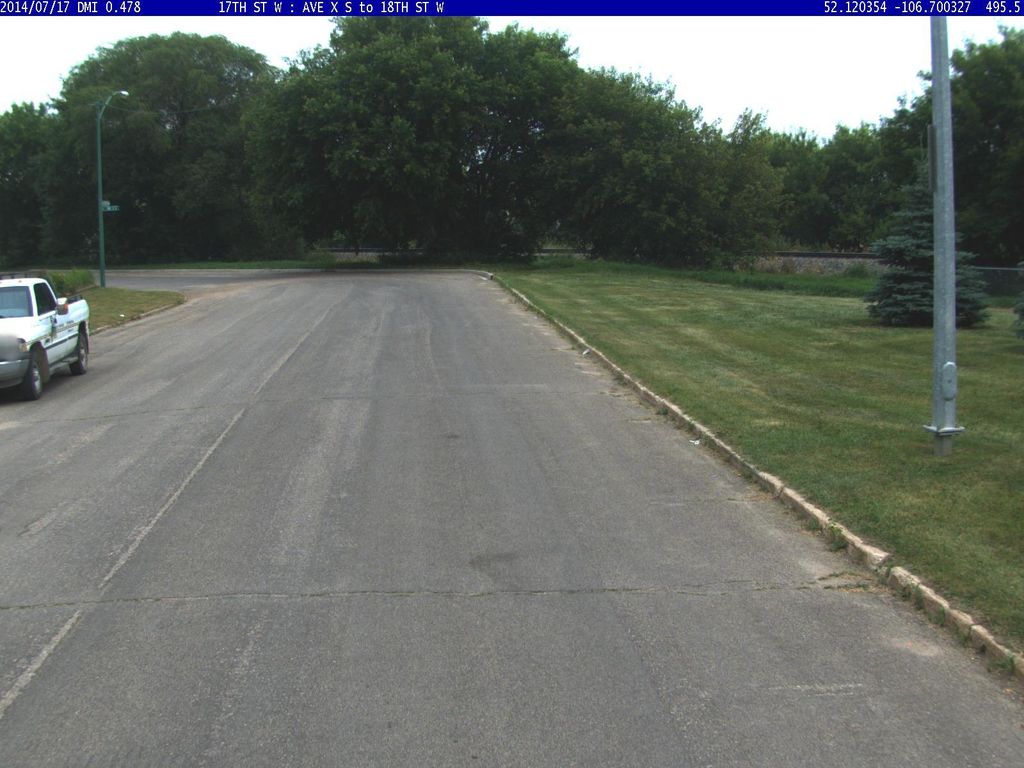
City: saskatoon